Question: My application is able to do some simple figure's drawing (until I get a more stable code, I am sticking with only one figure) and it's also able to re-size them. The code I use to create a 'UIView' is the following :
'''
- (void)drawRect:(CGRect)rect
{
CGContextRef context = UIGraphicsGetCurrentContext();
[self setContextFillColor:context];
[self setContextStrokeColor:context];
[self setLineWidth:context];
CGFloat lineThickness = [self lineWidth] ;
CGFloat halfLineThickess = lineThickness / 2.0f;
CGContextAddRect(context, CGRectMake(halfLineThickess,halfLineThickess, rect.size.width - lineThickness, rect.size.height - lineThickness));
CGContextDrawPath(context, kCGPathEOFillStroke);
}
'''
Which gives me, with an input size of (100.0f,100.0f), this:

This figure is inside a "container" 'UIView' which in turn is inside an 'UIScrollView'. My problem with this is when I am re-sizing my figure and I reach sizes of around 1000*1000 (my "container" is 20,000*20,000), I start receiving memory warnings and the application finally gives up. So my questions are:
1) Should I consider putting a maximum size for the 'UIView'?
2) How could I use the instruments to track this kind of problems, and see where the problem is coming (or where is the heavy lifting being done).
3) Should I use some kind of caching like <URL>?
4) Are there some general to consider, when drawing an 'UIView'?
5) Should I consider 'CALayer', although I need to listen to touches?
The re-sizing of the 'UIView' is based mostly on <URL>.
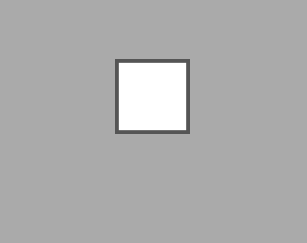
Answer: You should not create a UIView this large. It's just too big. This kind of problem is what 'CATiledLayer' is designed to address. Basically you'll need to keep track of bounding boxes for your shapes, and use those bounding boxes to figure out which tiles intersect which shapes. When the system asks for a given tile, then you draw all the shapes that intersect it. For very large and complex shapes, you can further optimize by splitting up the shape, but often this isn't needed.